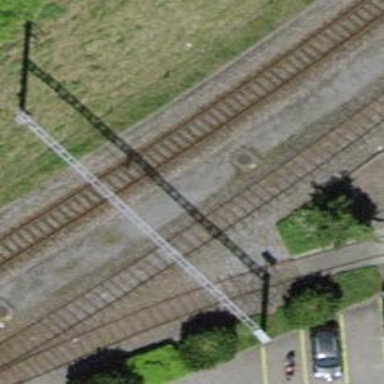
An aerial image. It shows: Single track railway spur with electrification through contact line.